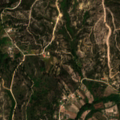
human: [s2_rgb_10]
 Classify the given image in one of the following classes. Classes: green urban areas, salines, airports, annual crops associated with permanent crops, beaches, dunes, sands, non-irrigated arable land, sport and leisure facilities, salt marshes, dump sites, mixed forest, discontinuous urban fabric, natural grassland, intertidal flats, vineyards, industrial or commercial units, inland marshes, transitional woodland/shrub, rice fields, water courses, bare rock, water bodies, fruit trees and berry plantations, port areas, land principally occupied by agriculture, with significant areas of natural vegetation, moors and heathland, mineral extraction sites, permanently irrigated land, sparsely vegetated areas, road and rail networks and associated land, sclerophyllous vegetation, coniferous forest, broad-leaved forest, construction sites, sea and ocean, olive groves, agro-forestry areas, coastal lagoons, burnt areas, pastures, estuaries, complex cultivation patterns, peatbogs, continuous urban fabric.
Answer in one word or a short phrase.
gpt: complex cultivation patterns, land principally occupied by agriculture, with significant areas of natural vegetation, mixed forest, transitional woodland/shrub